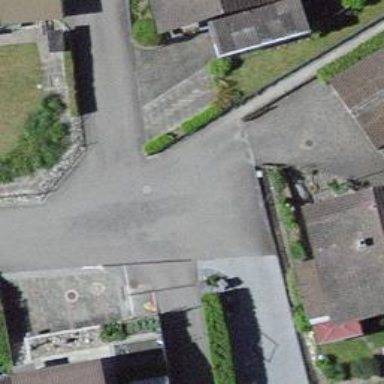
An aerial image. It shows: Alleyway designated as service road.